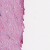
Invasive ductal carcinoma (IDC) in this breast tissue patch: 1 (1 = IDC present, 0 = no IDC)